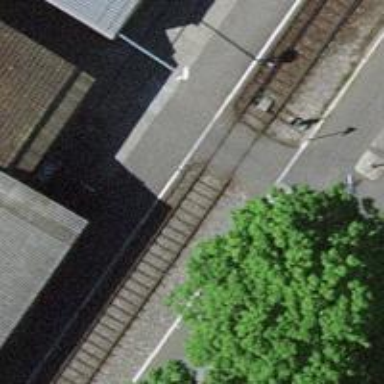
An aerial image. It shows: Railway level crossing.